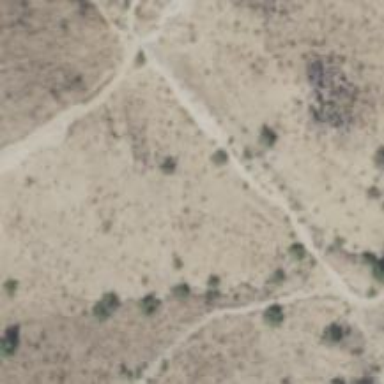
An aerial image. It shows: Hiking trail path.